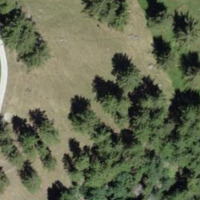
EUNIS habitat code: 44
Species observed at this site:
Silene nutans